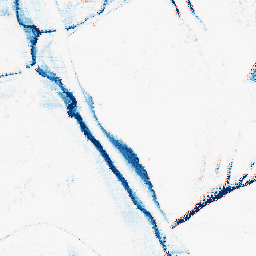
Category: morphological
Decomposition family: morphological_ellipse
Decomposition parameters: operation: closing
width: 5
height: 30
Upsampling method: regularized
Upsampling parameters: scale: 2
lambda_reg: 0.1
Upsampling scale: 2